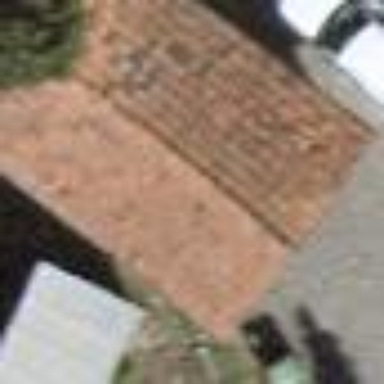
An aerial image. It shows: Building with tile roof.